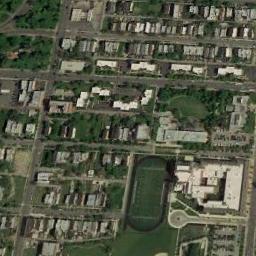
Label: ground_track_field